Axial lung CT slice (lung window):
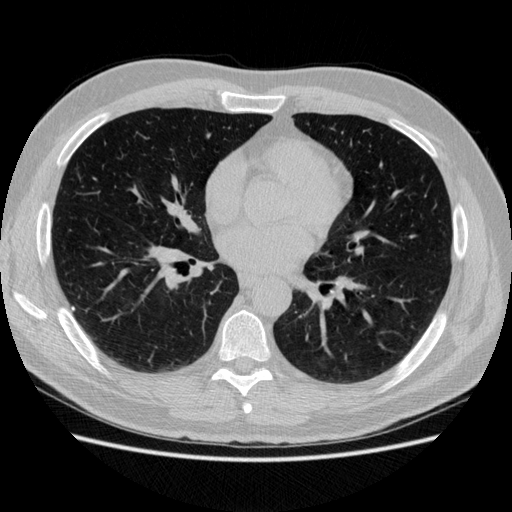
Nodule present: yes
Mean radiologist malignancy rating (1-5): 2